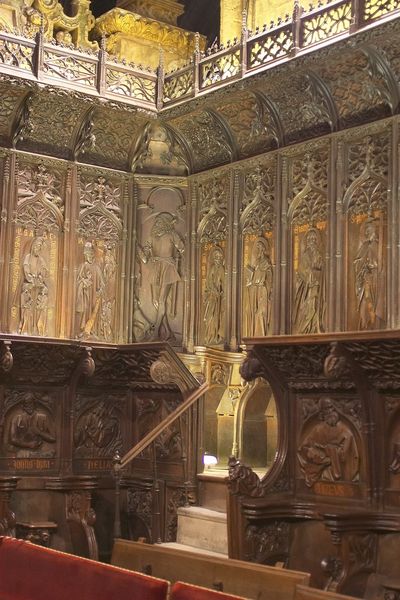
Titel: Kathedrale in Leon
Standort: Léon, Kathedrale (EU - E)
Schlagwörter: braun, holz, licht, raum, stuhl, rot, wand, samt, kirche, gold, gotik, relief, ecke, lehne, sitz, bank, figuren, lehnen, treppe, gestühl, polster, detail, ornamente, verzierung, geländer, stufen, dom, bänke, schnitzerei, kirchenbank, kirchenbänke, skulpturen, statuen, chor, heilige, schnitzereien, schnitzwerk, masswerk, vertäfelung, schnitzerein, chorgestühl, holztäfelung, figurinene